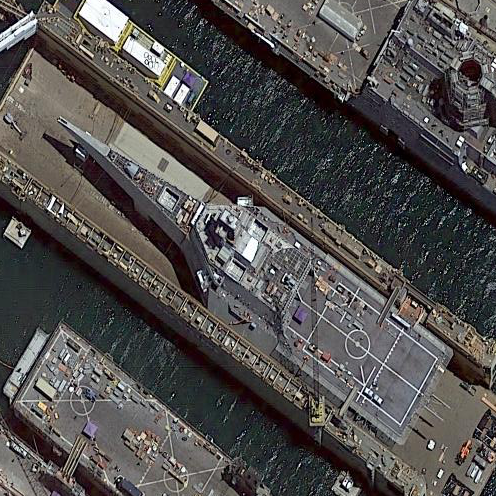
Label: Independence-class_combat_ship